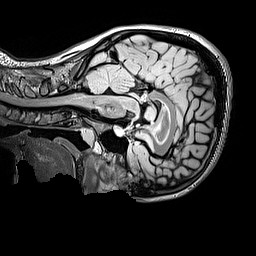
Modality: FLAIR
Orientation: sagittal
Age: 13
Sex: female
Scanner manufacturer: siemens
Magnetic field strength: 3 T
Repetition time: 5 s
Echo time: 0.388 s